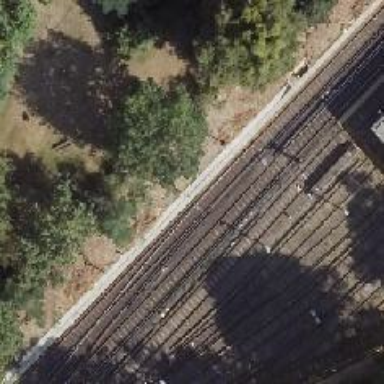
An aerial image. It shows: Electrified rail with power source at the top.